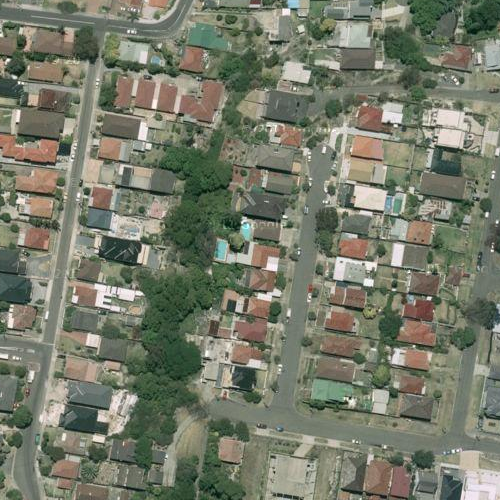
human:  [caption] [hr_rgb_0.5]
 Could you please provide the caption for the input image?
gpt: A residential area with houses arranged neatly while many plants in the roadside .

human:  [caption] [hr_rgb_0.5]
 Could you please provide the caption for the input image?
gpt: A residential area with houses arranged neatly and some roads go through this area .

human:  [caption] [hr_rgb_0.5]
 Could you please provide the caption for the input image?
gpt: A town with many houses arranged neatly while a piece of lawn in the lower right corner .

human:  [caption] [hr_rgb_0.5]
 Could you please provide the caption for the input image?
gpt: Lots of houses arranged neatly and a piece of lawn in the lower right corner .

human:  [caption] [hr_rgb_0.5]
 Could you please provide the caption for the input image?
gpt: This is a residential area with many houses arranged neatly and a grassland lower right corner .